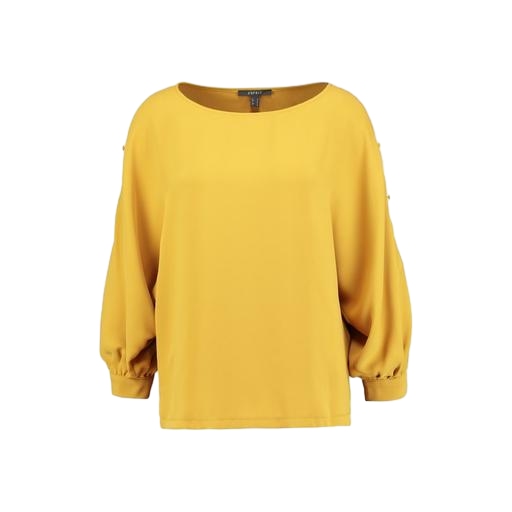
yellow plus size milano dolman-sleeve top only macy, yellow blouse, yellow long sleeved buttoned shirt, white background